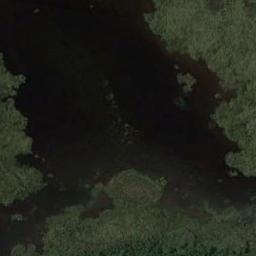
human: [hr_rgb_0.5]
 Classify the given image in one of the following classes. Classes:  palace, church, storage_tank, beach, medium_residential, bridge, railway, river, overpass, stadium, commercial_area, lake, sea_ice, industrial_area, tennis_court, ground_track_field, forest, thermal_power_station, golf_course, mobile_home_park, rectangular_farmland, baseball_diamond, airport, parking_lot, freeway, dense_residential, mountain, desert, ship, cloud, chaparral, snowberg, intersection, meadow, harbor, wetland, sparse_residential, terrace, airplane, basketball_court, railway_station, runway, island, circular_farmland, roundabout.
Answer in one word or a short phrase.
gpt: wetland